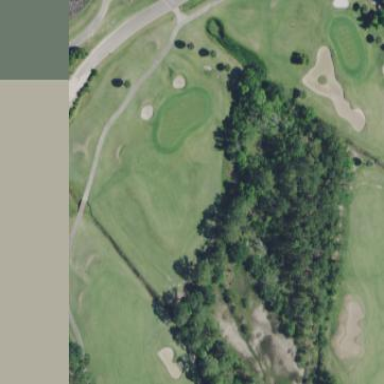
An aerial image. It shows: Sand bunker on golf course.